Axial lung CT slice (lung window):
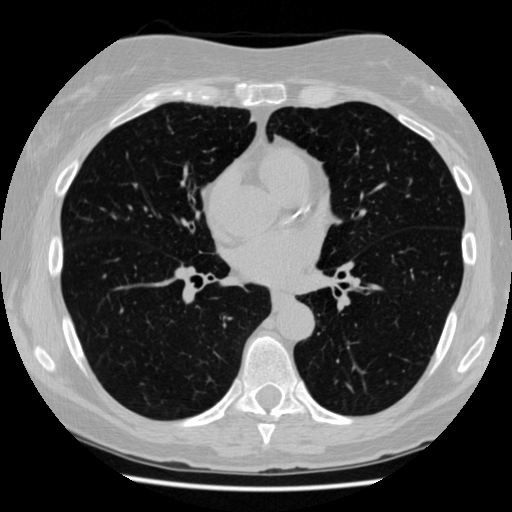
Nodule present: no